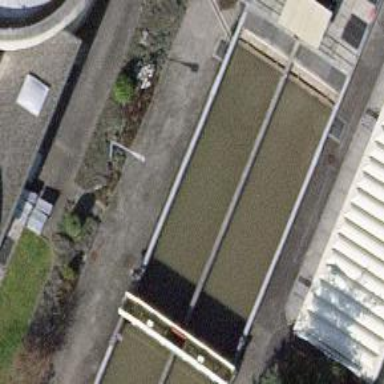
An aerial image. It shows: Body of wastewater.